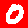
Digit: 0